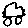
Label: car